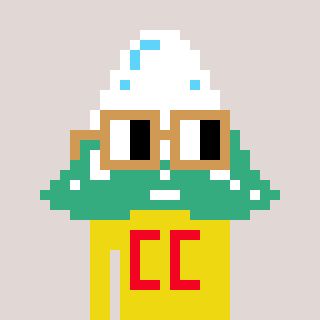
a pixel art character with square brown glasses, a snowy mountain-shaped head and a yellow-colored body on a warm background